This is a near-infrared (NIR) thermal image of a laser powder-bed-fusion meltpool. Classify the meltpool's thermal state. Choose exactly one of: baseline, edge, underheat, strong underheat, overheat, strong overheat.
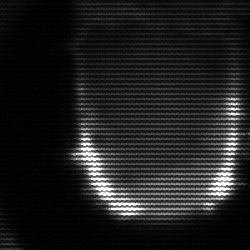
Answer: baseline